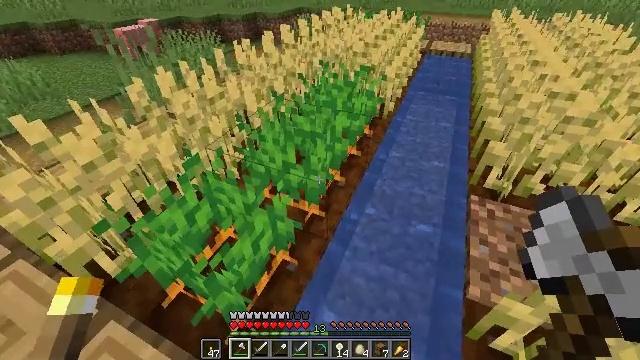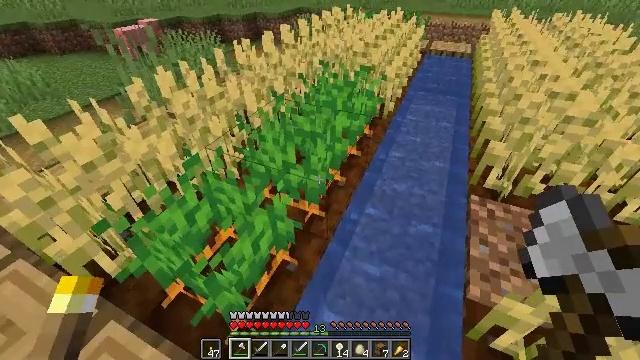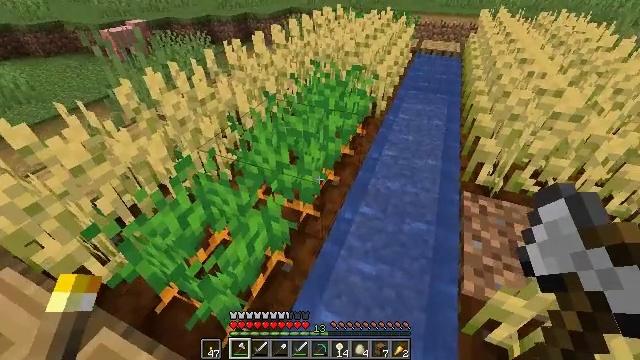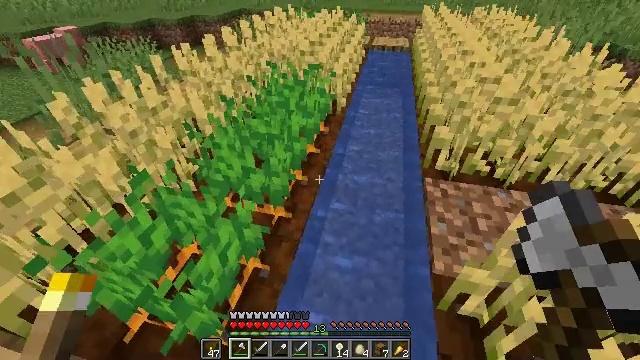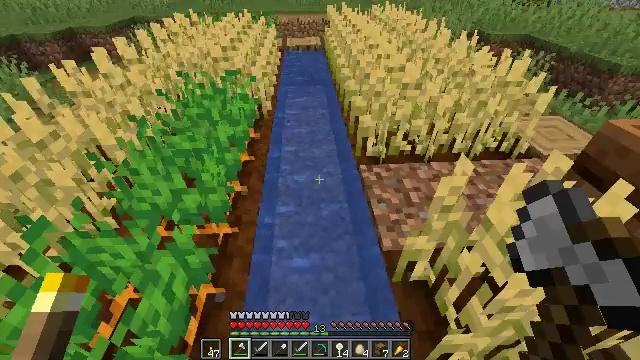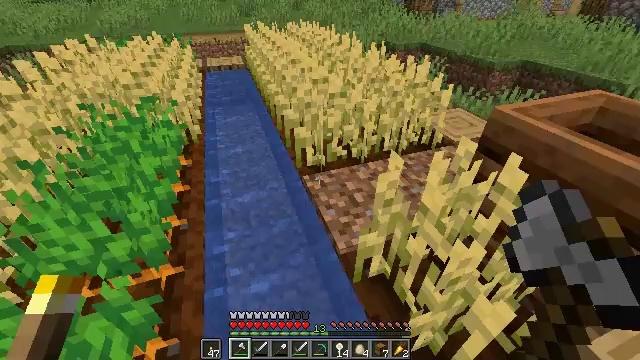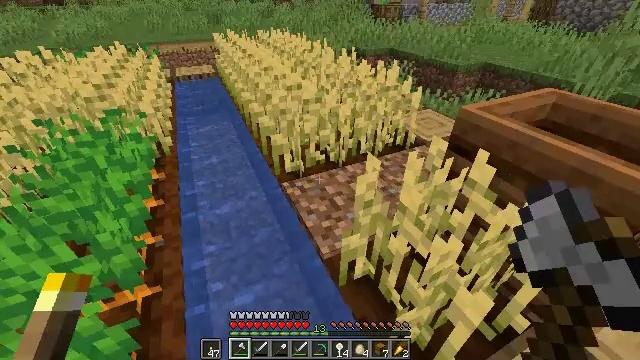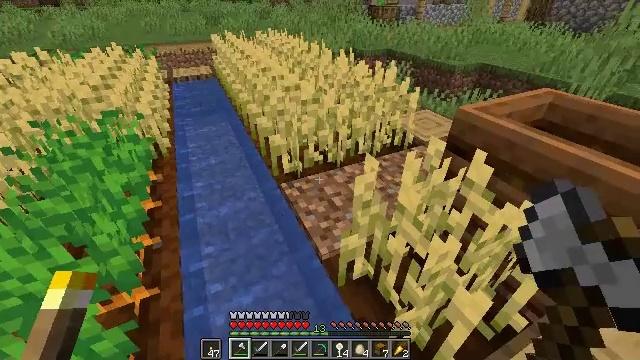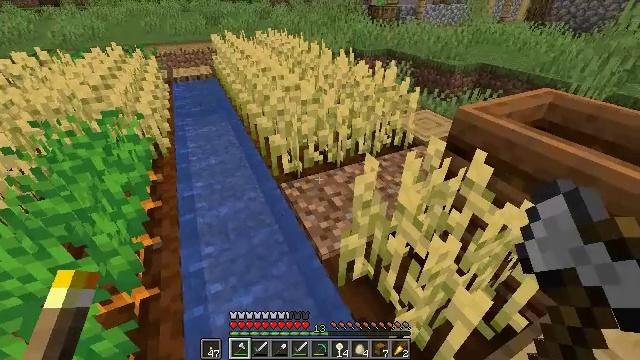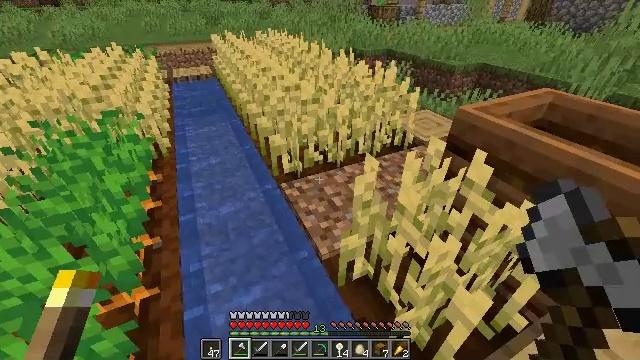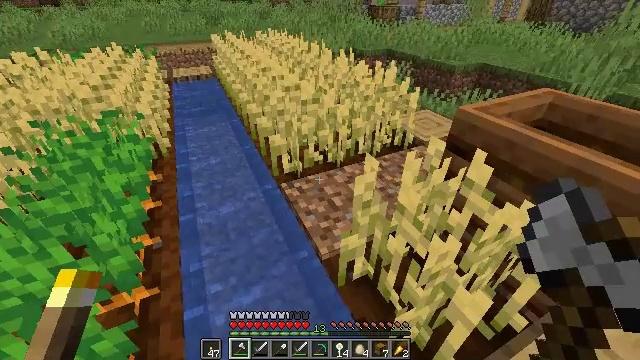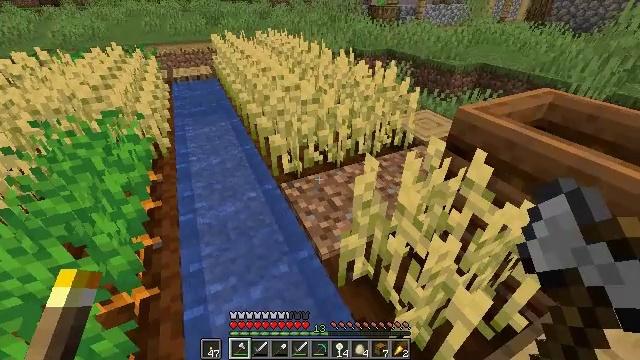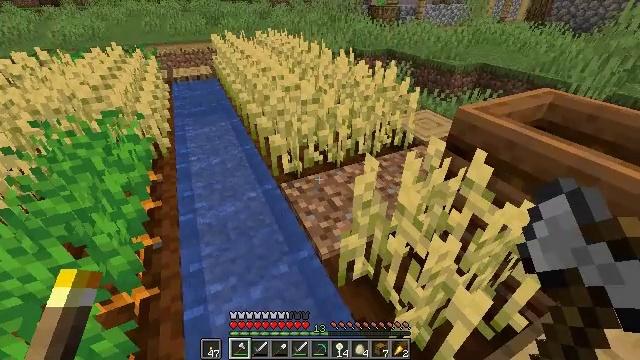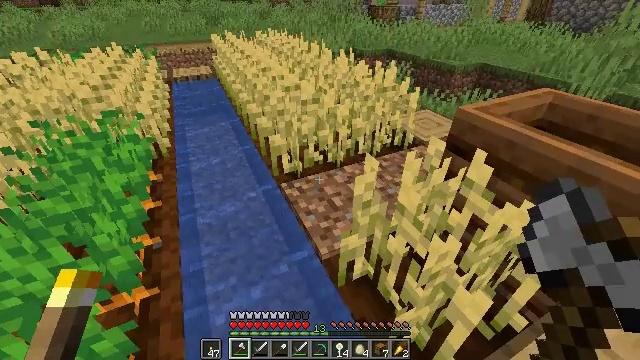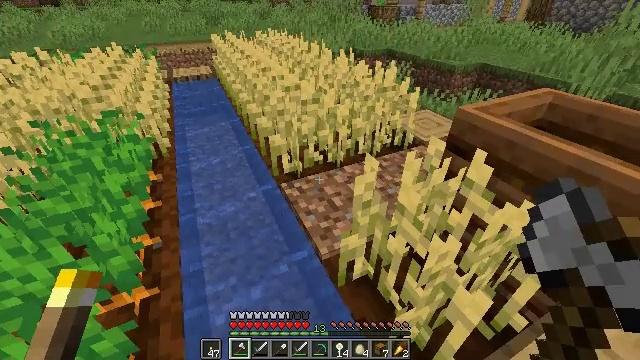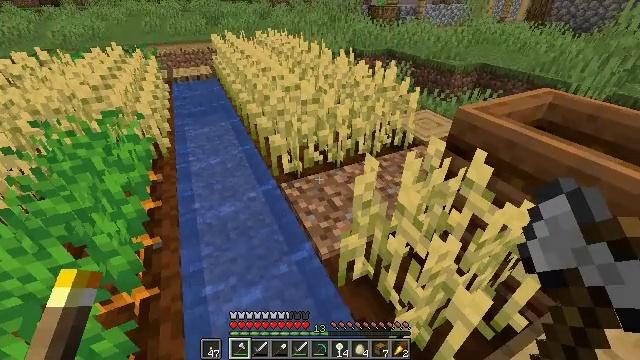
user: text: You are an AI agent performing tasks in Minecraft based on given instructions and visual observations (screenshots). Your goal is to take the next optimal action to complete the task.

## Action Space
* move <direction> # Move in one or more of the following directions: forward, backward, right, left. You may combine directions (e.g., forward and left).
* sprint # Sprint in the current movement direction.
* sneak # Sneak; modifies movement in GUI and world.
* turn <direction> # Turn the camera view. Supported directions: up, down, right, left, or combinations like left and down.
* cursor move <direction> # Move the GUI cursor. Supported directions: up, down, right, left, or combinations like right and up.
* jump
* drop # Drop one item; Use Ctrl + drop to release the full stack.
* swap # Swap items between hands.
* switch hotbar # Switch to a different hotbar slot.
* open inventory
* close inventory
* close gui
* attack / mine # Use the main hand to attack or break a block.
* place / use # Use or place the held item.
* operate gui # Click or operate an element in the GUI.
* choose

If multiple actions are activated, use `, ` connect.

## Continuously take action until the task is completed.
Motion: motion action
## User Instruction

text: Harvest carrots from the farmland.
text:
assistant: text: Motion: no_op
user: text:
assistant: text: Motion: turn right
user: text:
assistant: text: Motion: turn right
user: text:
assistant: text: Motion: turn right
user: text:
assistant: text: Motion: turn right and up
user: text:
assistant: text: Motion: turn right and up
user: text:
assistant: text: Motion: no_op
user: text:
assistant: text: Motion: no_op
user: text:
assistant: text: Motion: no_op
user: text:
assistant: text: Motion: no_op
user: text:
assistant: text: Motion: no_op
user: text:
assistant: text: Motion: no_op
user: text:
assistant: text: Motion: no_op
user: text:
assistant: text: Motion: no_op
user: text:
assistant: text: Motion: no_op
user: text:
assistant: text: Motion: turn right
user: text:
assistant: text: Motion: turn right and down
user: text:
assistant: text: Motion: turn right and down
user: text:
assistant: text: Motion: turn right
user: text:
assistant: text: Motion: move right
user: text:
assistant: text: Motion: move right
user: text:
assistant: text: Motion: move right
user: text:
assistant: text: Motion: move right, turn left and down
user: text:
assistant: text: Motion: turn left and down
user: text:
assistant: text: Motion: turn left and down
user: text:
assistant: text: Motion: no_op
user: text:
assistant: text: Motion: no_op
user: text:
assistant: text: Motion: no_op
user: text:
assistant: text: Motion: turn left
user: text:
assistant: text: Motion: turn left